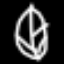
Label: leaf